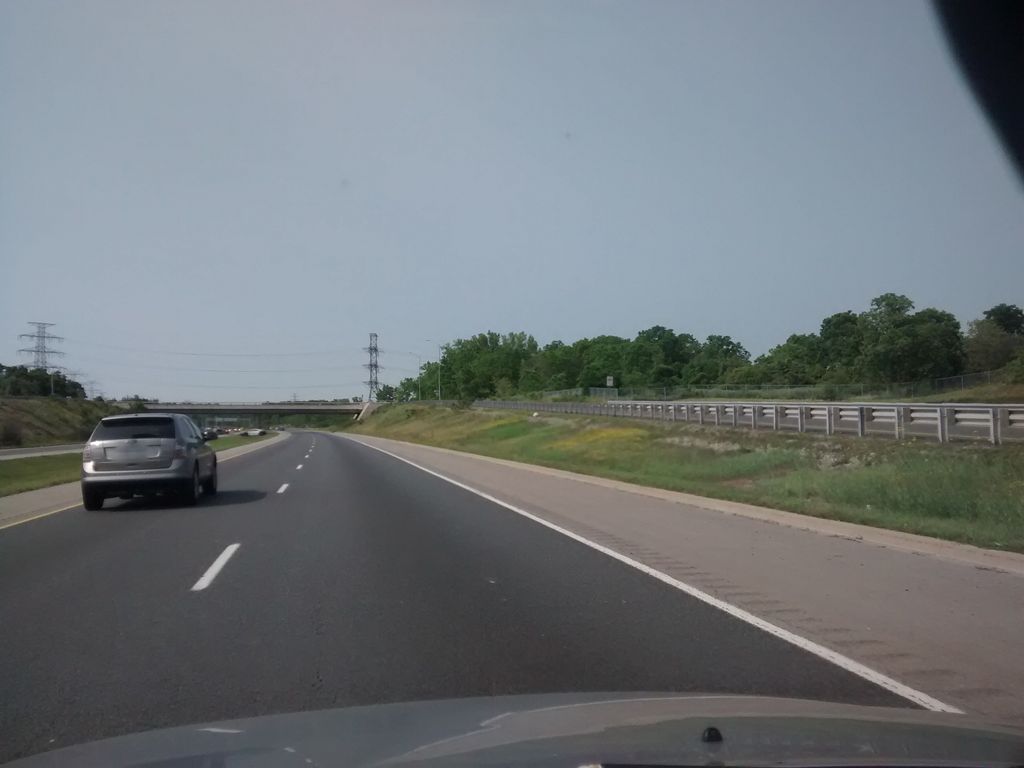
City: hamilton